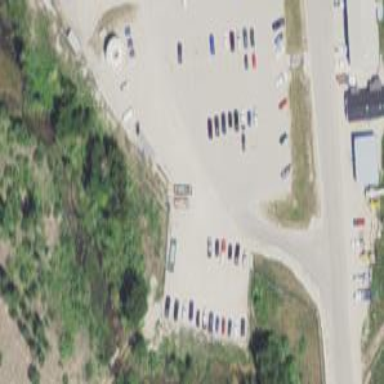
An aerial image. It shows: Paved parking area.